Question: What is the reading of the measurement in the image?
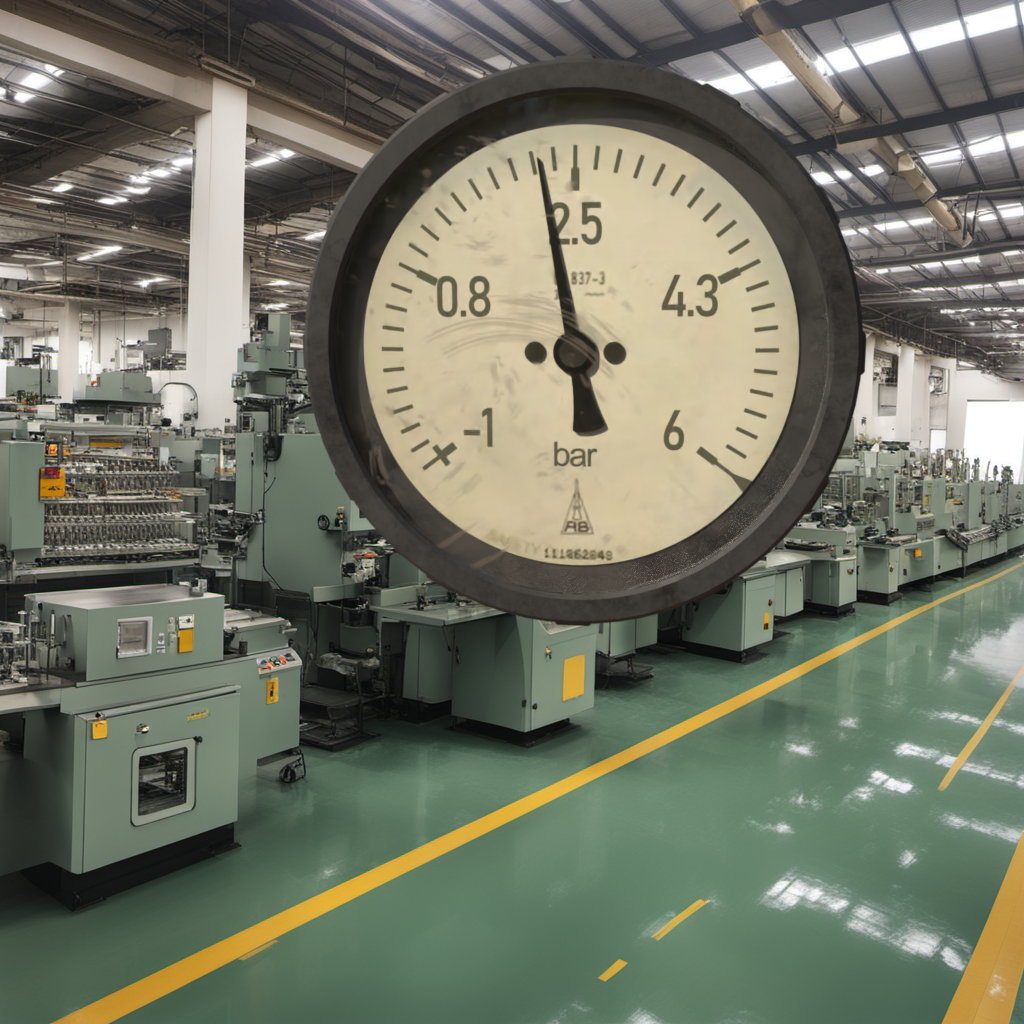
Answer: The result is 2.2
Question: What is the range of this measurement?
Answer: The range is from -1 to 6
Question: What is the minimum and maximum reading range of this measurement?
Answer: The minimum value is -1 and the maximum value is 6